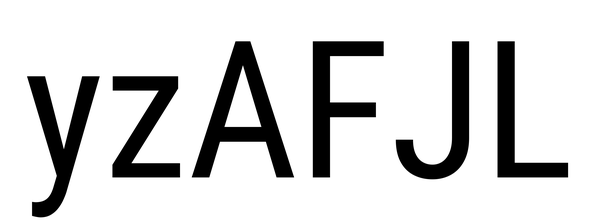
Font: Roboto_Condensed_Regular